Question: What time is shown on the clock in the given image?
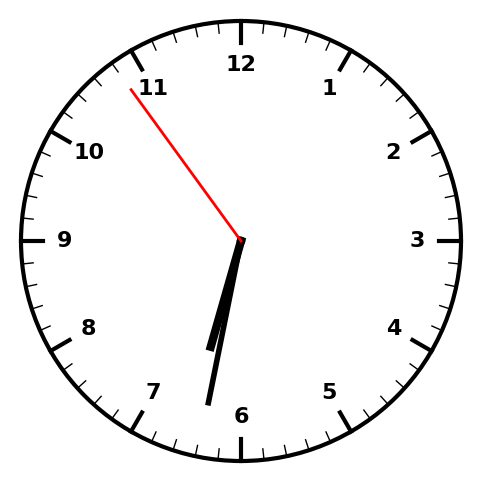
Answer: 06:31:54